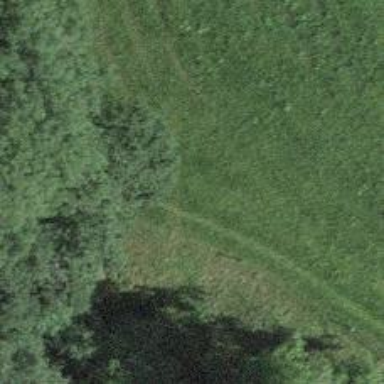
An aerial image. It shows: Grass path.